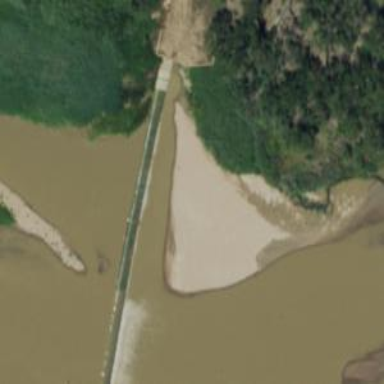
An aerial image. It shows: Dam along waterway.